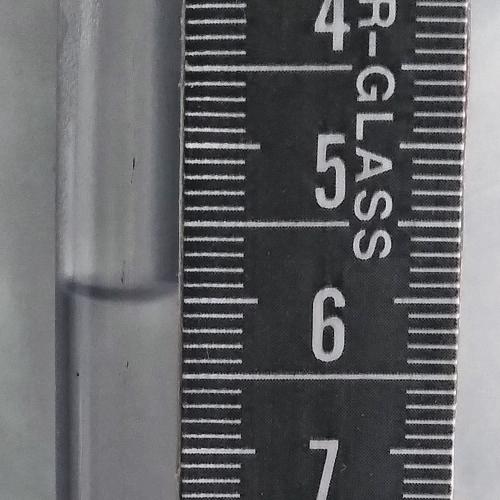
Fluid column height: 6.0 cm